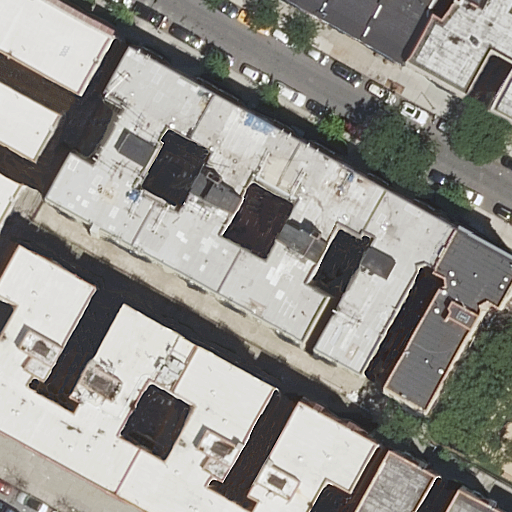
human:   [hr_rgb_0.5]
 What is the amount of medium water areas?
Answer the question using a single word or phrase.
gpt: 0

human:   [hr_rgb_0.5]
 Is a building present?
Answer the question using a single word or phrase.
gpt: yes

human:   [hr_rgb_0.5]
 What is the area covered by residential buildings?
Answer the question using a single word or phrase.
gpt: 5144m2

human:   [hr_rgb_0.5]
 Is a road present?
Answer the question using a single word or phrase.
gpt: yes

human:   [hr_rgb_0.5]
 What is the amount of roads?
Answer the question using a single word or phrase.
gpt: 1

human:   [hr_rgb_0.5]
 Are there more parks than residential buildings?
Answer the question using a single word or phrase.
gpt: no

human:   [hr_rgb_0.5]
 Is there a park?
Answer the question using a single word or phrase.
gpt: yes

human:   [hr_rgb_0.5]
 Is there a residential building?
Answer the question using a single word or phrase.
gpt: yes

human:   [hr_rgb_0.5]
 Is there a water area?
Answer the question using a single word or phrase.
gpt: no

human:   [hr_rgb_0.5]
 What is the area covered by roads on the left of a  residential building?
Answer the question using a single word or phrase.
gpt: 0m2

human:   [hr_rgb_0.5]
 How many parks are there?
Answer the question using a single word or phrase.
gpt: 1

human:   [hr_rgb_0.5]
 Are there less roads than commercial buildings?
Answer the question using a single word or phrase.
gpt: no

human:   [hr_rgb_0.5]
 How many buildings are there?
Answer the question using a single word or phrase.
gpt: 15

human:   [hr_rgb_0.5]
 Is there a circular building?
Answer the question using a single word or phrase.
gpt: no

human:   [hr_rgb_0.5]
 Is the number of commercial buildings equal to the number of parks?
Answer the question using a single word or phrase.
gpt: no

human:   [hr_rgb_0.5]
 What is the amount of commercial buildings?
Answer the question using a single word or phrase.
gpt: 0

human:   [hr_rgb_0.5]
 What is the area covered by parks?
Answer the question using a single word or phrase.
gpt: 1965m2

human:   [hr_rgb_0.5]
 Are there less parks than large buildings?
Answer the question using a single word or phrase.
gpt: yes

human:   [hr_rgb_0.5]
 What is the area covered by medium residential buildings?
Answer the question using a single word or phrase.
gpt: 2281m2

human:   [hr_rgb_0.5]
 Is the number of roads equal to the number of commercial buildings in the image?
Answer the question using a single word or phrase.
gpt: no

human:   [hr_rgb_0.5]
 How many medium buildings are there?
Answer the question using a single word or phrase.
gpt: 8

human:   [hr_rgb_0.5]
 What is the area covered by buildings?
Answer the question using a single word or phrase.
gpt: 5144m2

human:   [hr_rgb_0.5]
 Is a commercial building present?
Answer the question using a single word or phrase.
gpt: no

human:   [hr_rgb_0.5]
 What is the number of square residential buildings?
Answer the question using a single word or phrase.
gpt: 0

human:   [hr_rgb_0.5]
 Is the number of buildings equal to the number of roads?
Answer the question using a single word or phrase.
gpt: no

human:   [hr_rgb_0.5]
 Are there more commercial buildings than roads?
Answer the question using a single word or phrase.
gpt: no

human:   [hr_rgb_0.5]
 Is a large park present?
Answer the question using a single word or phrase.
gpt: yes

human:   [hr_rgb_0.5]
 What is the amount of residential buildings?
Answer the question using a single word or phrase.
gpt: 15

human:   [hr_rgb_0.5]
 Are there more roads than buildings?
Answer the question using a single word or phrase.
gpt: no

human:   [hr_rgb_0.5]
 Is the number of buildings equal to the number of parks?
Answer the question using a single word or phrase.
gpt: no

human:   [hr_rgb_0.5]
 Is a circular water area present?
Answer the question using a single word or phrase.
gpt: no

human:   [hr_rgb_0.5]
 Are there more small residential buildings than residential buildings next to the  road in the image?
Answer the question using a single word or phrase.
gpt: no

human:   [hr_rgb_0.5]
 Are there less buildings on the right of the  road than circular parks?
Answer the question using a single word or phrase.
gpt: no

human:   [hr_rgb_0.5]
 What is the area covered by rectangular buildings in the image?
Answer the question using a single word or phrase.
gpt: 333m2

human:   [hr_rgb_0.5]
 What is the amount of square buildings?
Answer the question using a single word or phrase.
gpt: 0

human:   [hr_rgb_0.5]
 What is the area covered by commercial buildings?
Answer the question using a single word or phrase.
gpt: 0m2

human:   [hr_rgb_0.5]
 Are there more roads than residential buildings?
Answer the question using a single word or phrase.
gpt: no

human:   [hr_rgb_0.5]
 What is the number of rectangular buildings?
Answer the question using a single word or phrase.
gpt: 6

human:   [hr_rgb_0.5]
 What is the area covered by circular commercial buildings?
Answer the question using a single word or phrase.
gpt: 0m2

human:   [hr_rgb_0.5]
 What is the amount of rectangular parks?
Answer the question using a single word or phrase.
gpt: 1

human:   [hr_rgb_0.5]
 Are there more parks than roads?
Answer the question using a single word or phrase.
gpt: no

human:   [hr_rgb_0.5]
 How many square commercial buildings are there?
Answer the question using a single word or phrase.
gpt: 0

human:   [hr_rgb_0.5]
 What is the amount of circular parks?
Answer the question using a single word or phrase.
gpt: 0

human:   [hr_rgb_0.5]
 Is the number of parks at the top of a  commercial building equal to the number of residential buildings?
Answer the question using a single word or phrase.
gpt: no

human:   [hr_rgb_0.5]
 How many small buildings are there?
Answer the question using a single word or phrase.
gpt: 5

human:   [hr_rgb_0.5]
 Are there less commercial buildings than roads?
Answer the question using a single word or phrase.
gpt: yes

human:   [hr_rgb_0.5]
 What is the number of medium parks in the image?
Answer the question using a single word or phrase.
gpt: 0

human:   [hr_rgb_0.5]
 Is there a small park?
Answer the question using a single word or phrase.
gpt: no

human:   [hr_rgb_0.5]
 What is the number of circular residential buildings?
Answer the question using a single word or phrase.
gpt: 0

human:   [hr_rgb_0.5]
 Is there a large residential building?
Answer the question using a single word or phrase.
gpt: yes

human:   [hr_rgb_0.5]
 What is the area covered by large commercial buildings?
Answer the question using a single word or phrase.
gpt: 0m2

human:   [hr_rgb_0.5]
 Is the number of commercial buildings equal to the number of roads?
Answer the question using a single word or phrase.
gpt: no

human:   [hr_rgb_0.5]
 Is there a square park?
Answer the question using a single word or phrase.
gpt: no

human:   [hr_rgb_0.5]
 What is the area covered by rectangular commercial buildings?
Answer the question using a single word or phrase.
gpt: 0m2

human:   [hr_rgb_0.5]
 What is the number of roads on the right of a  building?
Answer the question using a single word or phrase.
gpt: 1

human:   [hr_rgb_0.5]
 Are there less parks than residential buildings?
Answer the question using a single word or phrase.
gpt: yes

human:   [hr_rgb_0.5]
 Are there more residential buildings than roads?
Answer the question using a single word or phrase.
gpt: yes

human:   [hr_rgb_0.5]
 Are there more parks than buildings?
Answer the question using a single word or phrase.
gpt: no

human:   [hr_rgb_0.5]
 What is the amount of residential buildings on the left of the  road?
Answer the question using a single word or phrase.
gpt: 8

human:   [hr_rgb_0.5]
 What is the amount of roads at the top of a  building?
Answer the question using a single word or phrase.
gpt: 1

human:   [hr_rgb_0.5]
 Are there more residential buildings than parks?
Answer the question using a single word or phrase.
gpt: yes

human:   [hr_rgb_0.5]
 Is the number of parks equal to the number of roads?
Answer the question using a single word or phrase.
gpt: yes

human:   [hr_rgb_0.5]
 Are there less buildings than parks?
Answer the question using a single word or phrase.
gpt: no

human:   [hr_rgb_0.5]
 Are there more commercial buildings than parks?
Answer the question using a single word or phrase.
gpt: no